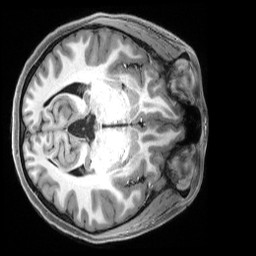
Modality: T1w
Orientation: axial
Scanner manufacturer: siemens
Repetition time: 2.5 s
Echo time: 0.00231 s